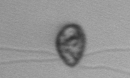
Label: flagellate_morphotype1